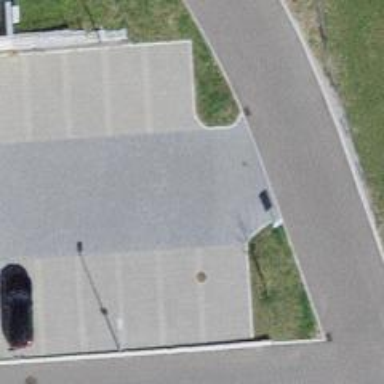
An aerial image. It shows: Parking area with surface.